Interaction volume radius: 10 \u00c5
Interaction volume height: 10 \u00c5
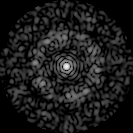
Disorder parameter: 0.8619